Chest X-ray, PA view. Patient: 44 years old, sex F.
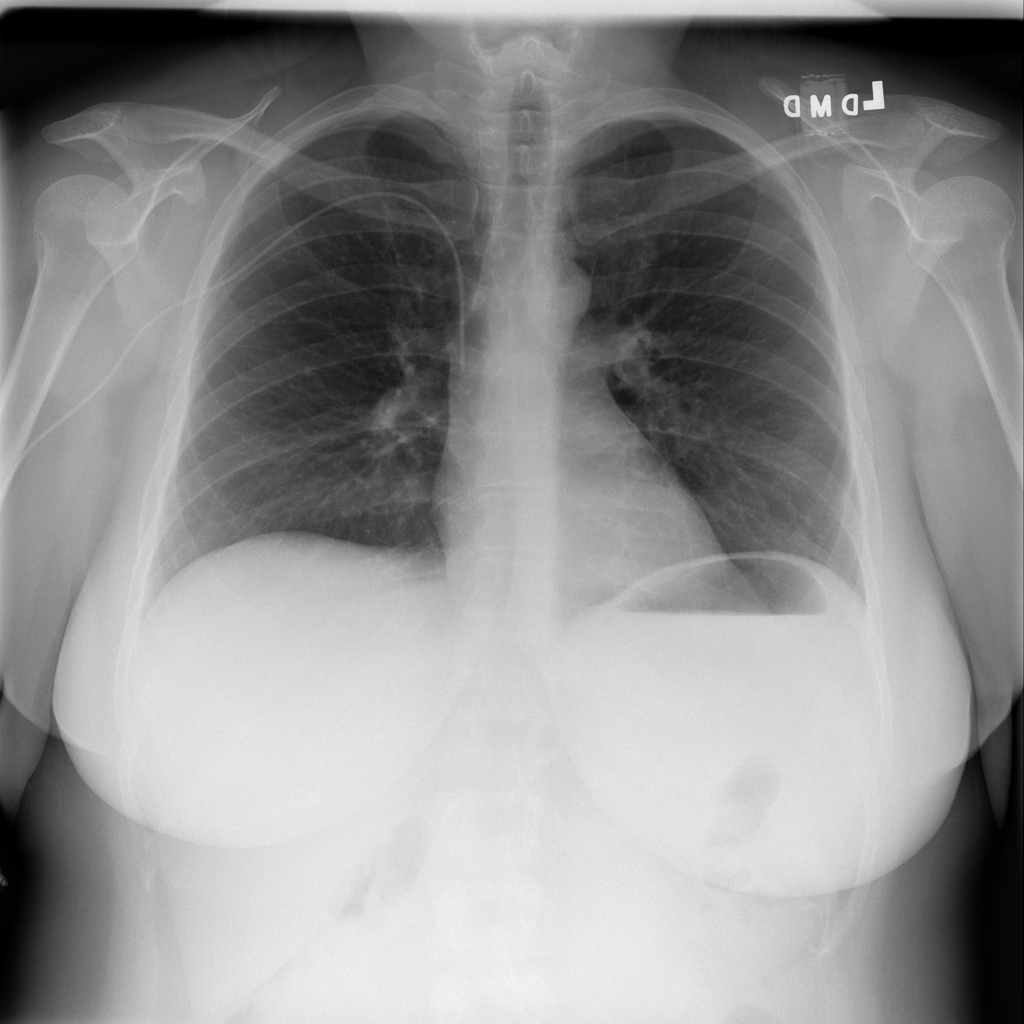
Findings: No Finding